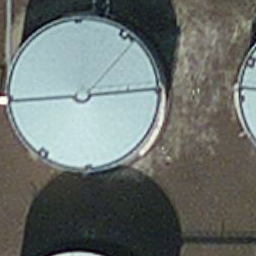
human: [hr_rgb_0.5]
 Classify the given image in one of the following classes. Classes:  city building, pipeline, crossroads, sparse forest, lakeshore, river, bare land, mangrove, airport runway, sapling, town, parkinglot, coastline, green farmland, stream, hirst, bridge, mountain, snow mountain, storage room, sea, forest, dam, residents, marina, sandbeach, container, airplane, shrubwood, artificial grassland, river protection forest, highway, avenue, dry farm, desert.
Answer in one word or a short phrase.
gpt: storage room